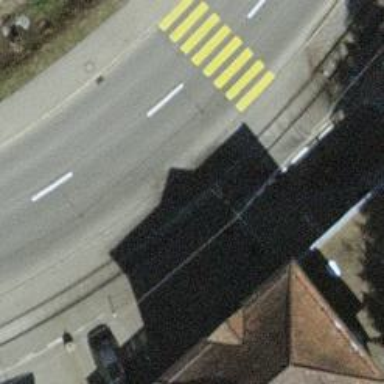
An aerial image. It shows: Uncontrolled level crossing for the railway.